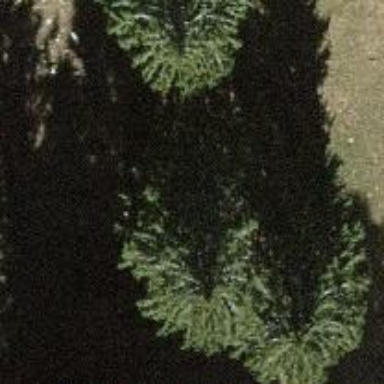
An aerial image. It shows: Single tag "natural: tree."